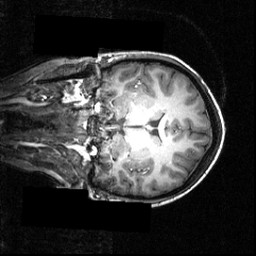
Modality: T1w
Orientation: coronal
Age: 16
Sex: female
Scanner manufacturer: siemens
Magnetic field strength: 3.951 T
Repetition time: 1.5 s
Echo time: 0.00335 s